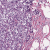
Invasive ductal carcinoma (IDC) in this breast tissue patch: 1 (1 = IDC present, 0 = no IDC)